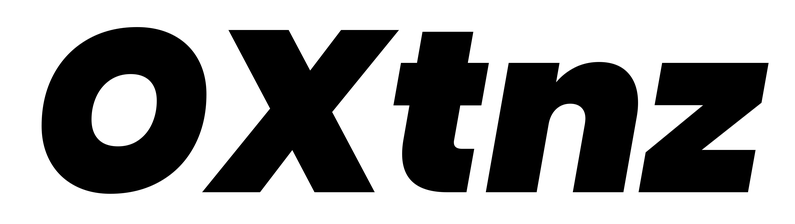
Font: Poppins-BlackItalic